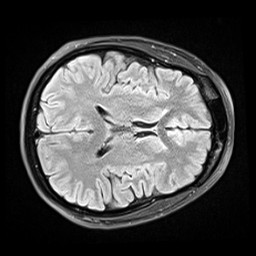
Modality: FLAIR
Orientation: axial
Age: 42
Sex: female
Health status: healthy
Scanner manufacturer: siemens
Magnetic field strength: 3 T
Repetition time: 9 s
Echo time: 0.088 s